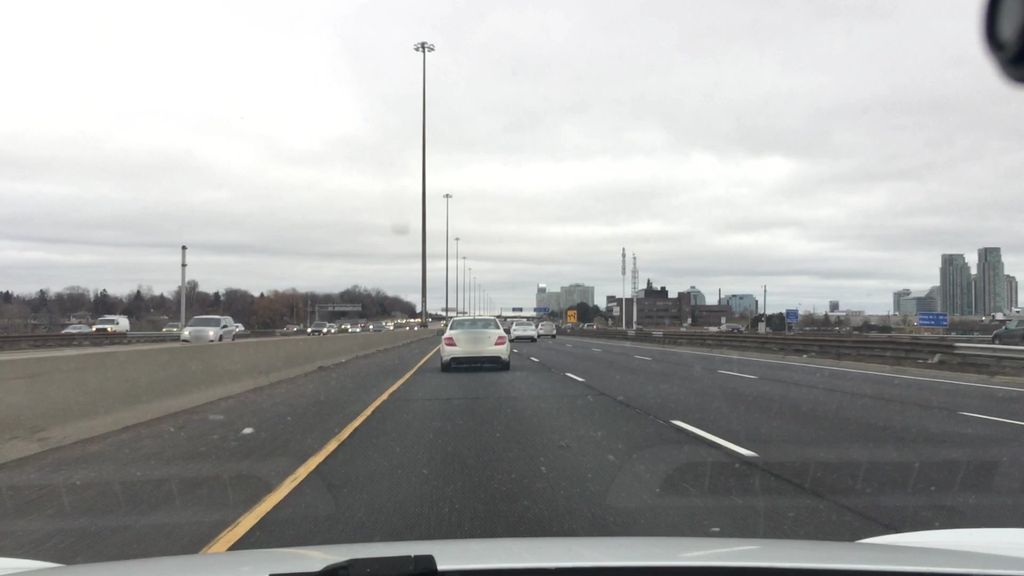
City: toronto